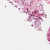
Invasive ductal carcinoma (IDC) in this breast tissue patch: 0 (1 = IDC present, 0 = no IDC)